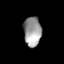
Tissue: lung
Cell type: Endothelial cells
Senescence score: 0.5444
Nuclear area (px): 512
Mean DAPI intensity: 154.359